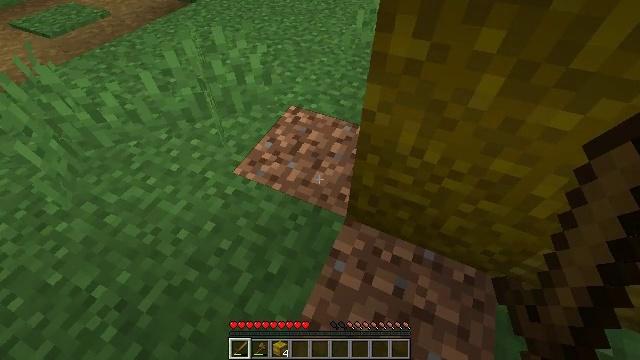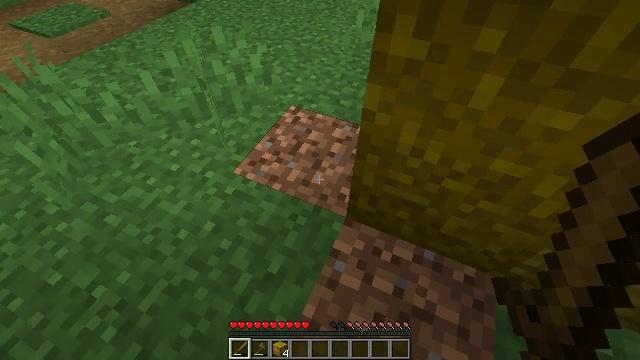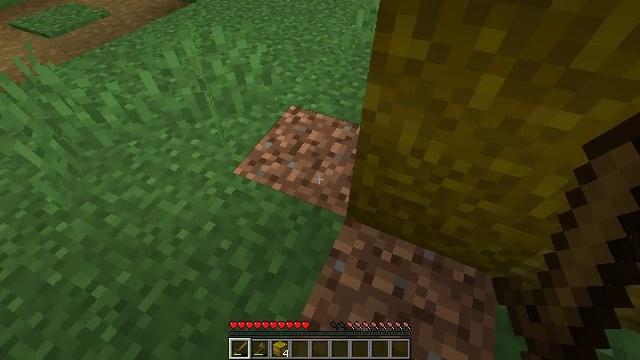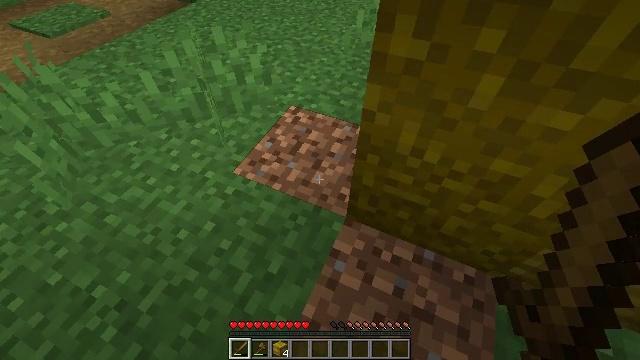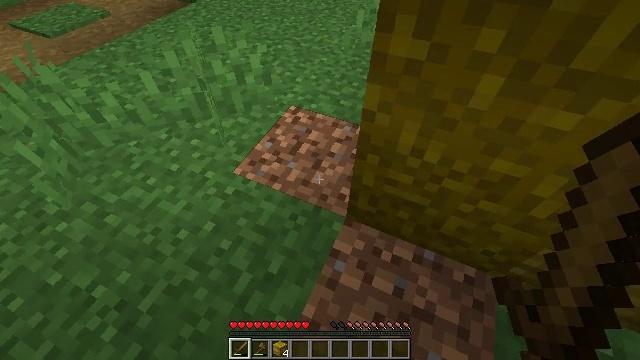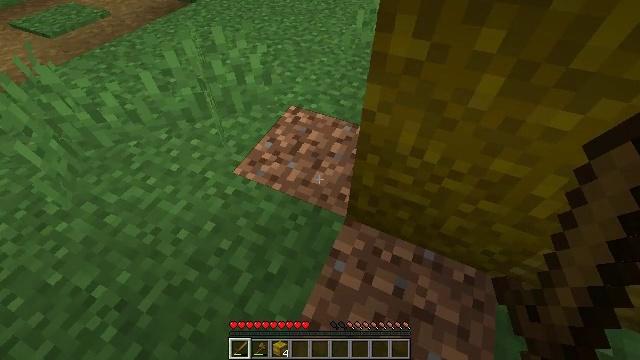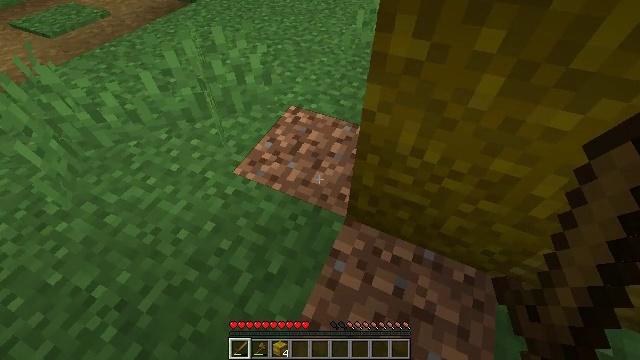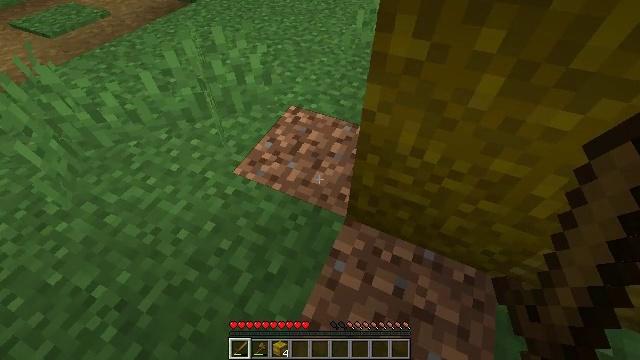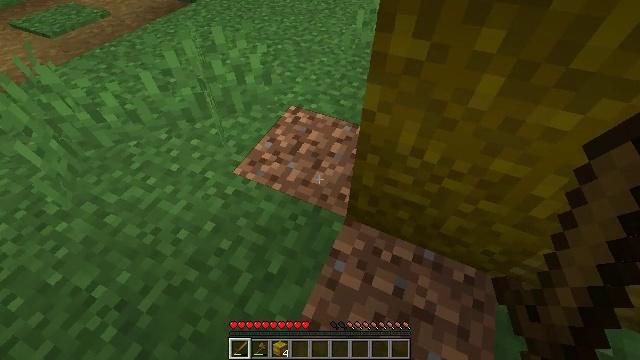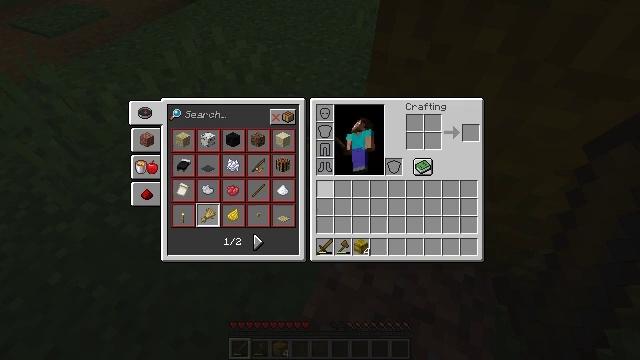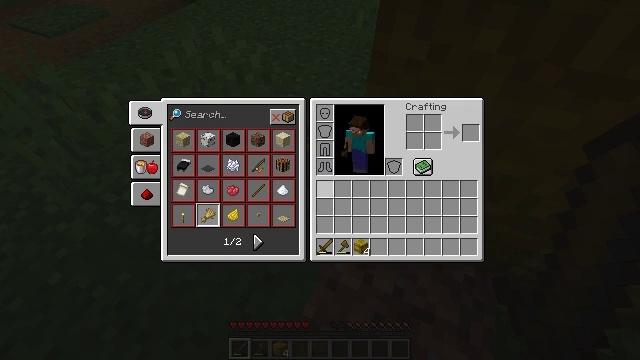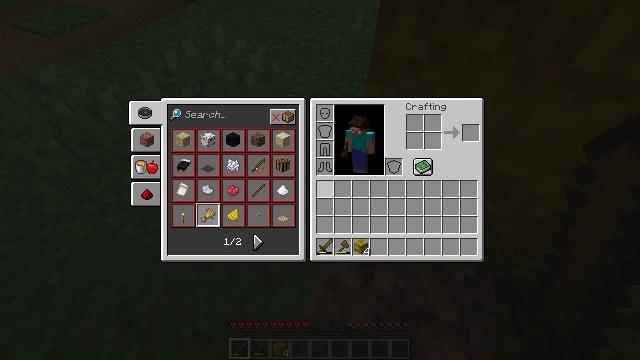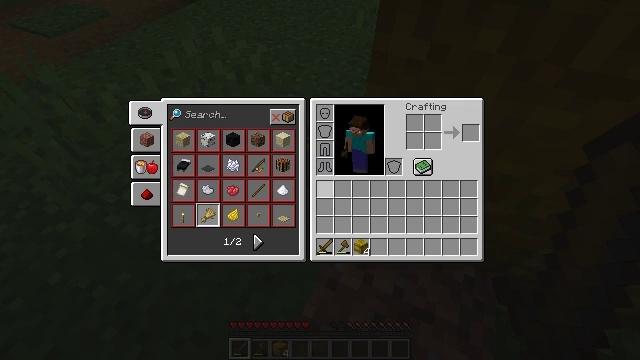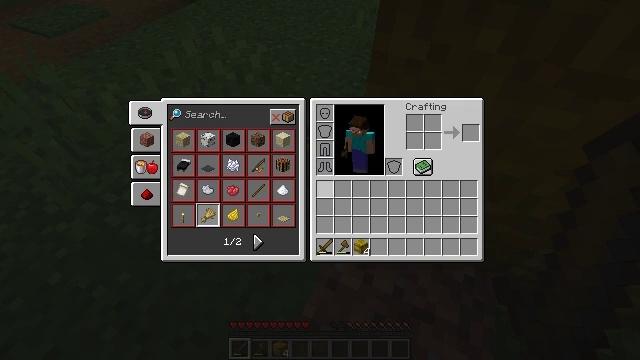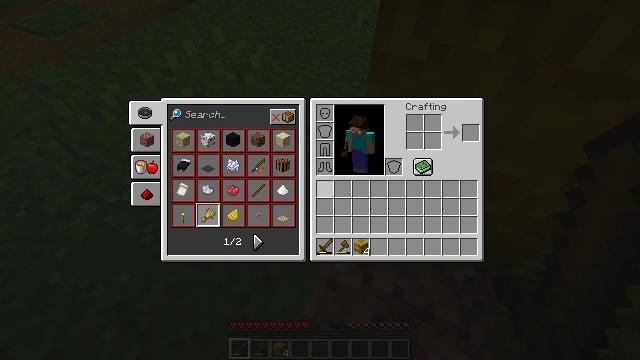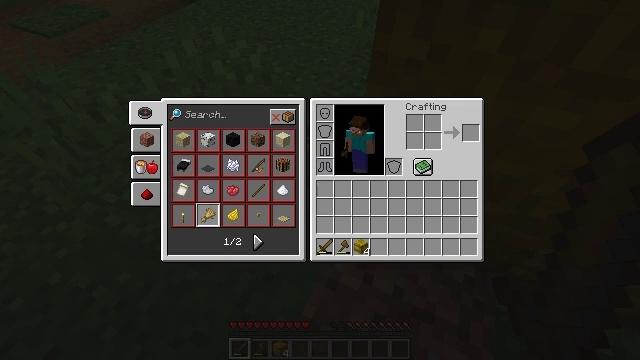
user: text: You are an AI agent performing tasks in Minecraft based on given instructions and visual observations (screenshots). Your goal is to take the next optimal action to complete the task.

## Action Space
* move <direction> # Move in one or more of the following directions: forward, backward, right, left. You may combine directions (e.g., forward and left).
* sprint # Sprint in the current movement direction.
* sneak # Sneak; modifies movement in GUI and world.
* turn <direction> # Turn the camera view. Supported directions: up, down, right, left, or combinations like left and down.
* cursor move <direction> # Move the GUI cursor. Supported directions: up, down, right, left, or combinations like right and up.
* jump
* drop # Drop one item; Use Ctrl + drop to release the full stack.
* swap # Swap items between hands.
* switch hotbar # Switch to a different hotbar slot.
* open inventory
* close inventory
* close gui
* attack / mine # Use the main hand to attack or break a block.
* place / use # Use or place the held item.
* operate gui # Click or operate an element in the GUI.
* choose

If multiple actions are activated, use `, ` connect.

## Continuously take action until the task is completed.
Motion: motion action
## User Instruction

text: Gather hay blocks from the farm.
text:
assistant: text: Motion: no_op
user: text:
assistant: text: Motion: no_op
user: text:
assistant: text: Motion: no_op
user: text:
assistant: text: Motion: no_op
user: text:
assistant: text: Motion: no_op
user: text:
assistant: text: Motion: no_op
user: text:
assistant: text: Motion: no_op
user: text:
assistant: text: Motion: no_op
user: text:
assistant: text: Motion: open inventory
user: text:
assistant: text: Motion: open inventory
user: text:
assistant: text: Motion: open inventory
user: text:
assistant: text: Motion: no_op
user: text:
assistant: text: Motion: no_op
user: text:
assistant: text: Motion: no_op
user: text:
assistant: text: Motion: no_op
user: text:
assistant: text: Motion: cursor move up
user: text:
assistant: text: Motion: no_op
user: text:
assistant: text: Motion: no_op
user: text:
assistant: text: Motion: no_op
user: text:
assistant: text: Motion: no_op
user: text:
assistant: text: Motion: no_op
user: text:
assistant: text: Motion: no_op
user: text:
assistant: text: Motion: cursor move right and down
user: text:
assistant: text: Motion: cursor move down
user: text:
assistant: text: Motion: cursor move right and down
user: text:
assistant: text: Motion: cursor move right and down
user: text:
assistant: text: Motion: no_op
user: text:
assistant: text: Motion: no_op
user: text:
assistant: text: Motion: no_op
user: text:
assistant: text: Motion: no_op